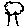
Label: tree